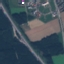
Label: Highway